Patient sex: F
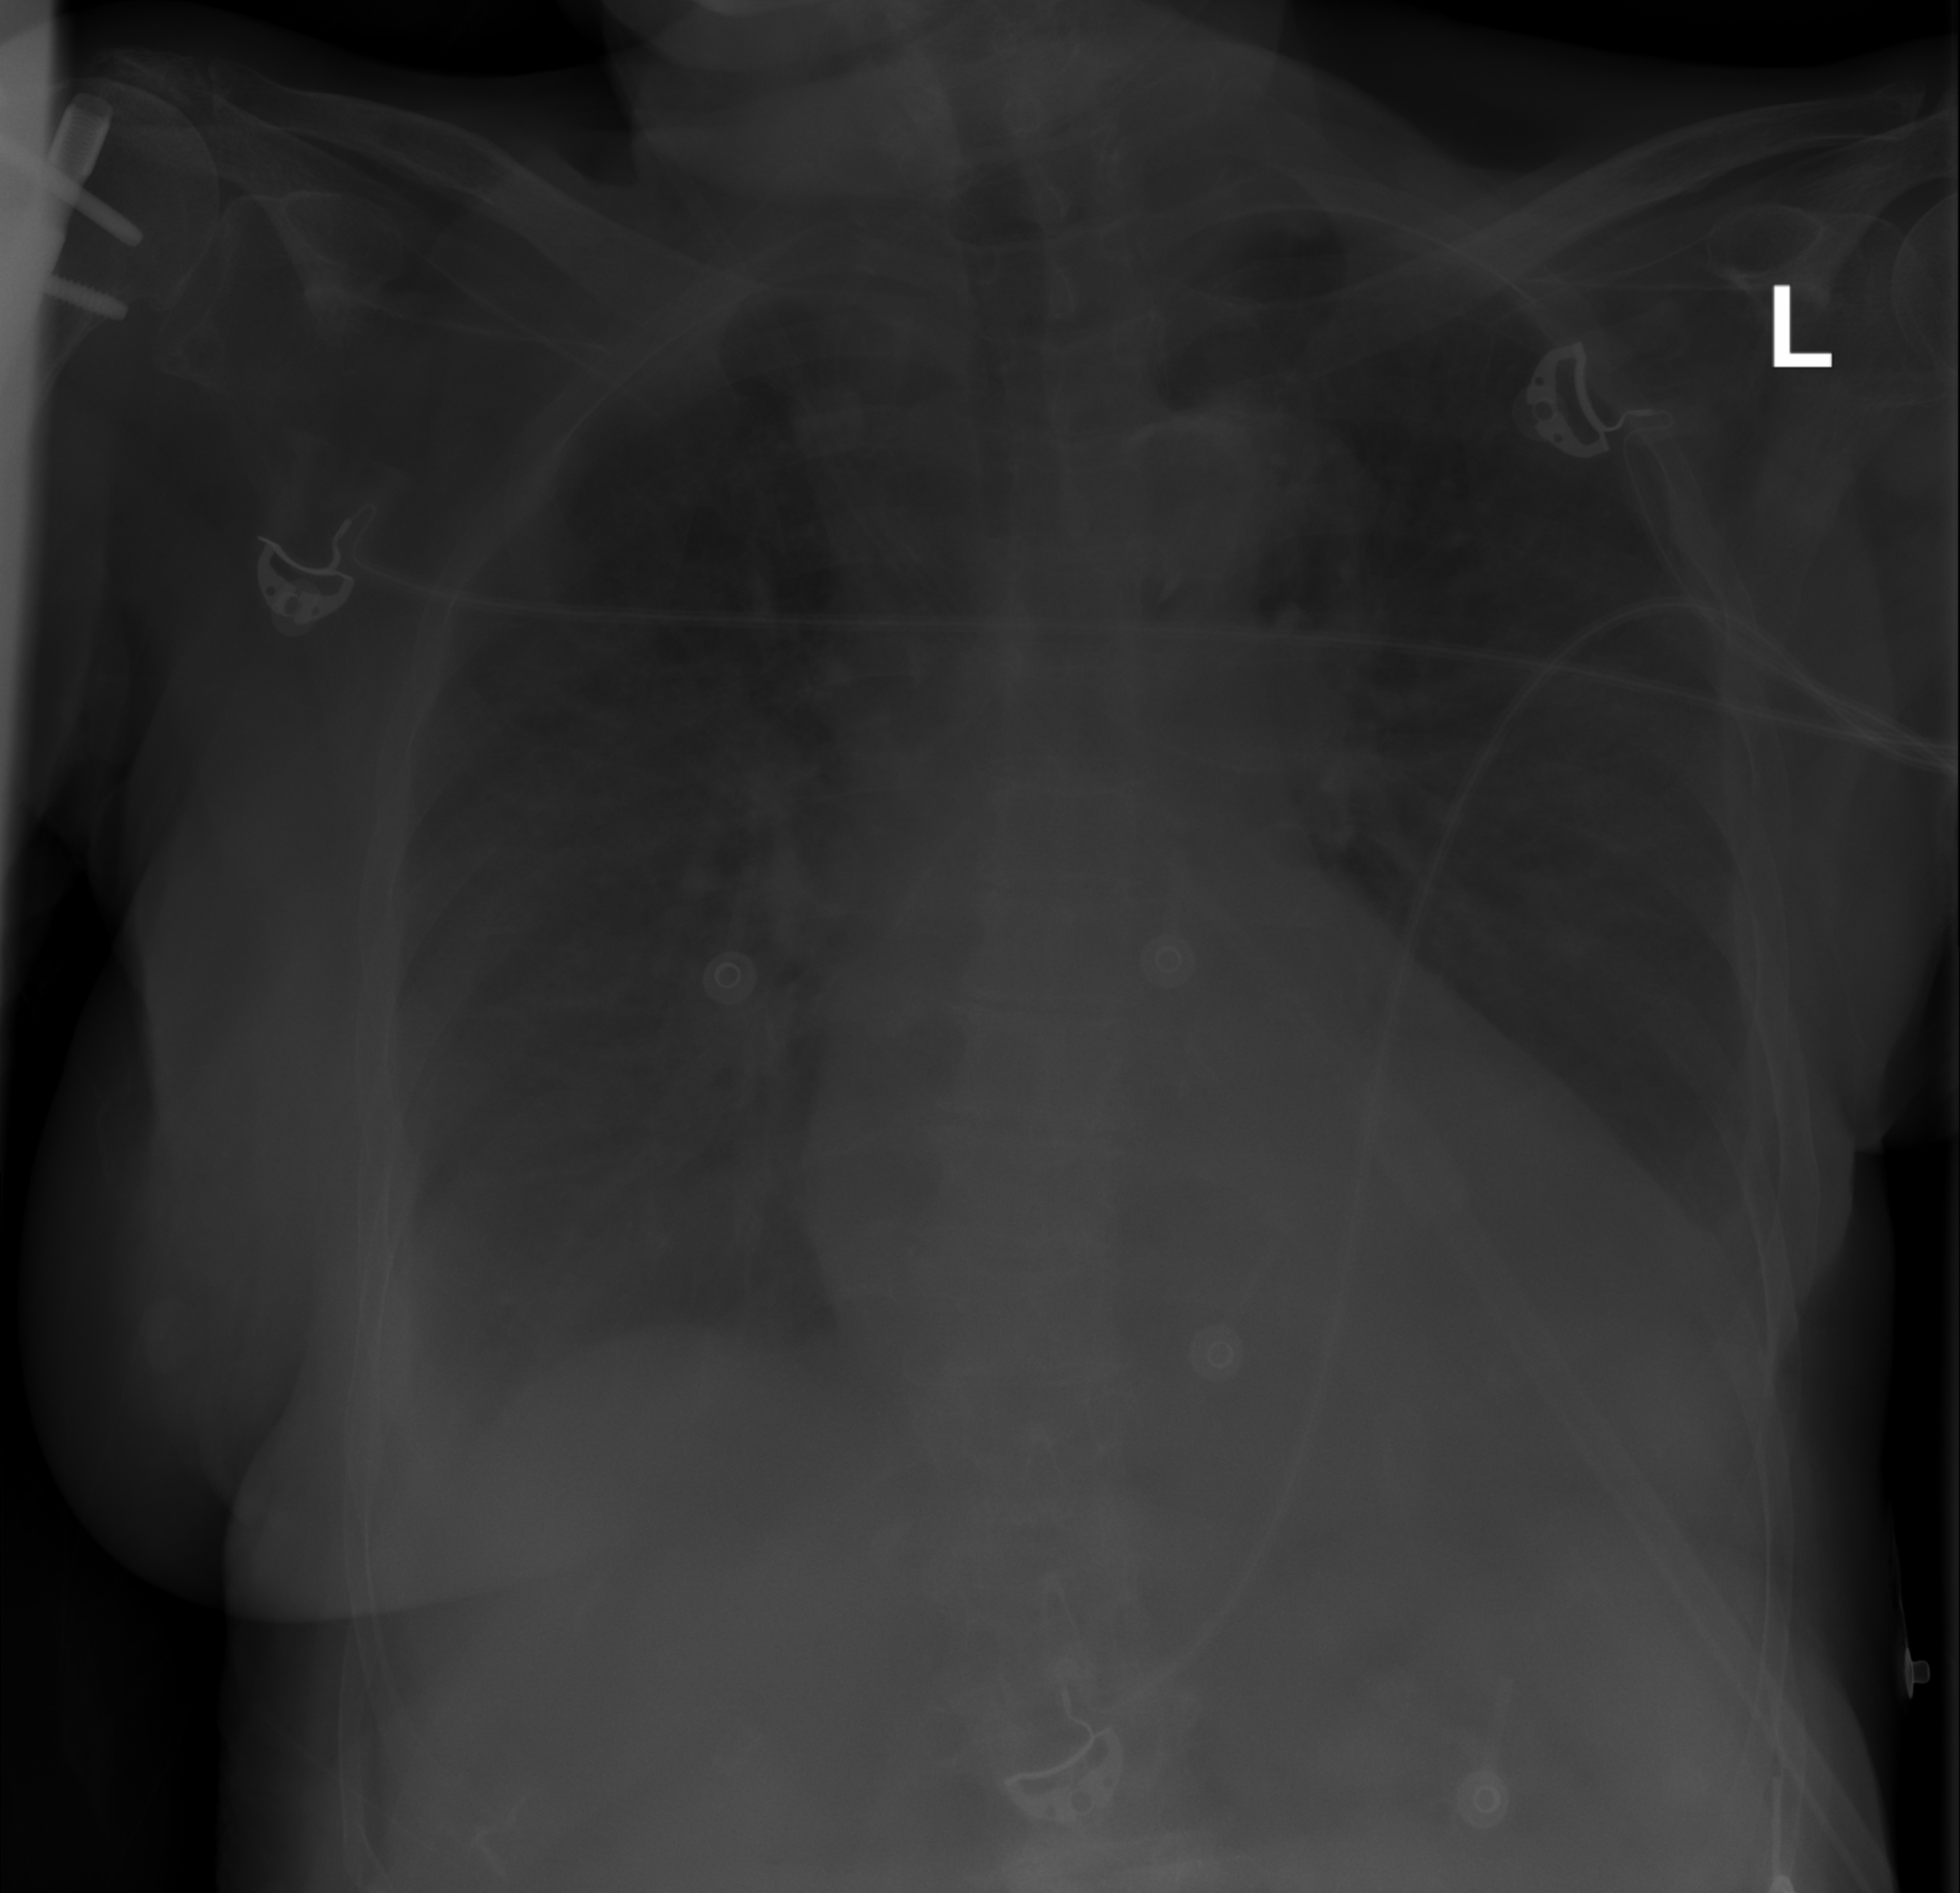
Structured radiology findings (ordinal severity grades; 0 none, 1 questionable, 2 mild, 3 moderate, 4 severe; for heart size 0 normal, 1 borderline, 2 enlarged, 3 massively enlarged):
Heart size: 1
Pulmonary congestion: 2
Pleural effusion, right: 2
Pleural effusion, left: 1
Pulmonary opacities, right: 0
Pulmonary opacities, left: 0
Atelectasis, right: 2
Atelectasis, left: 2